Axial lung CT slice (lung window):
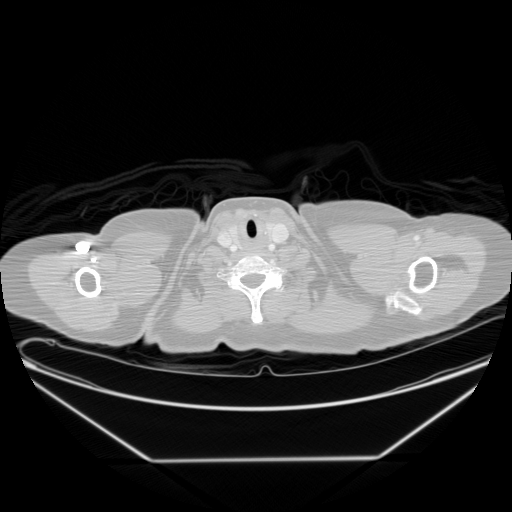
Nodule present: no